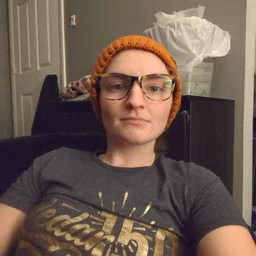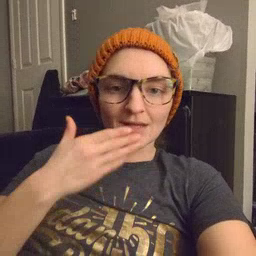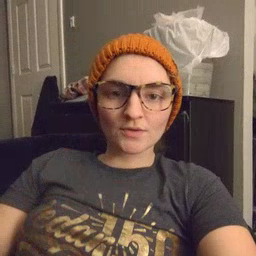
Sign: thankyou